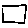
Label: square